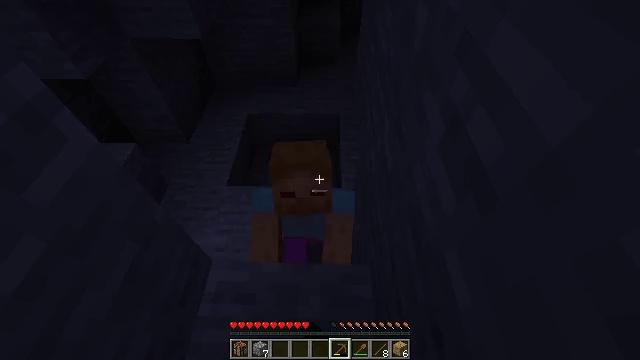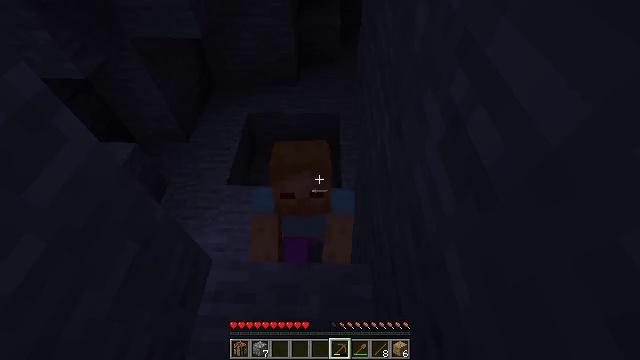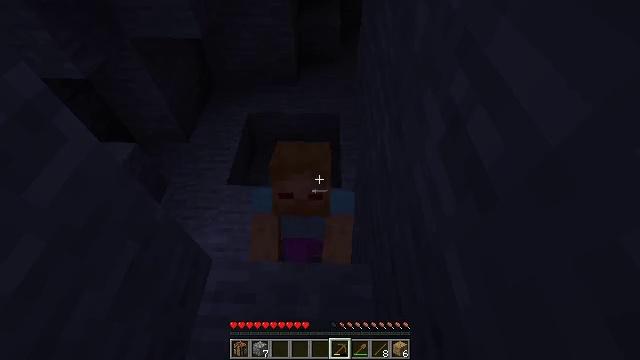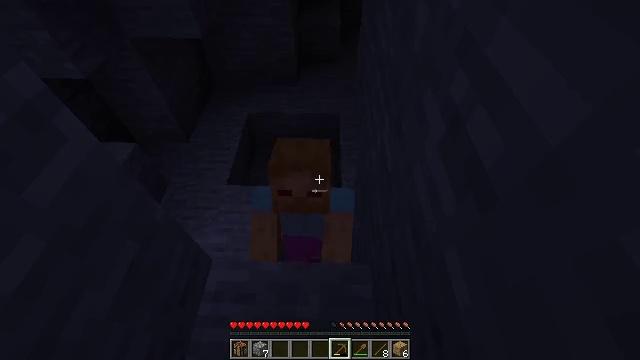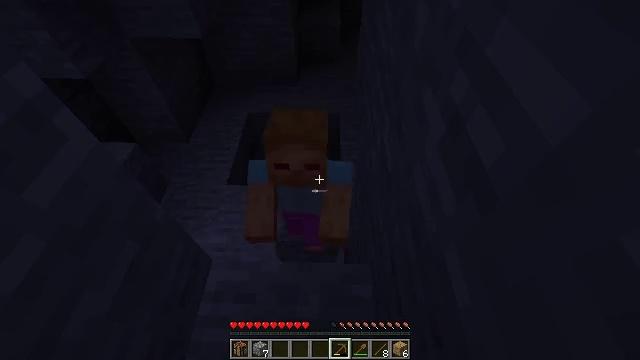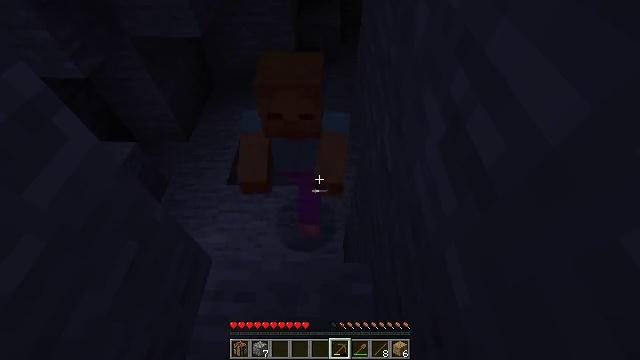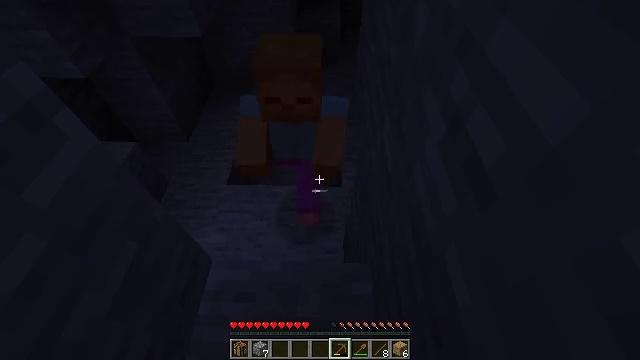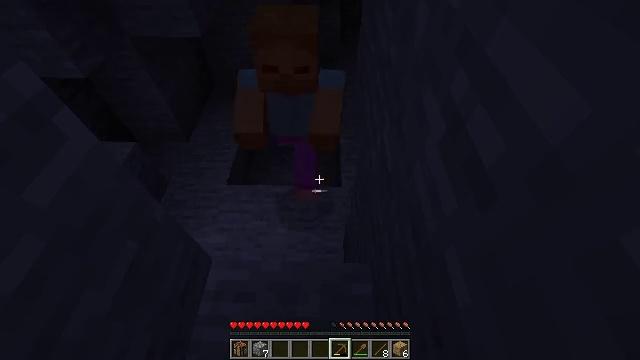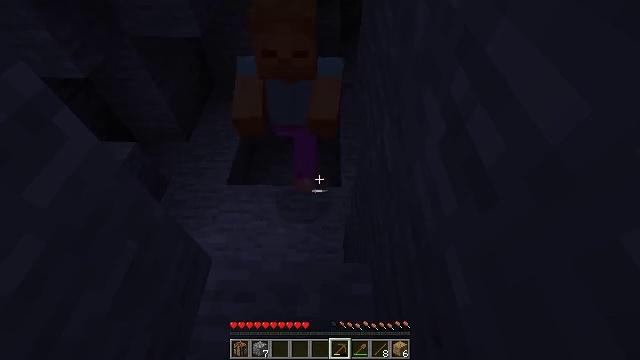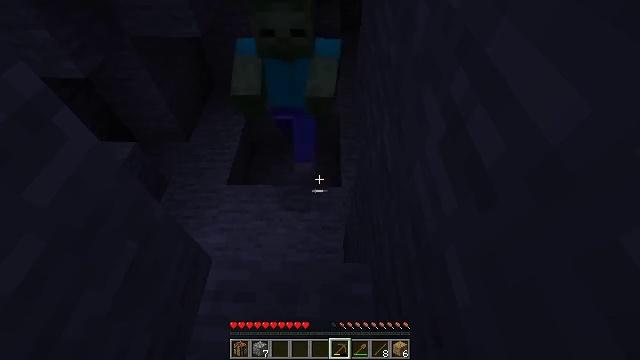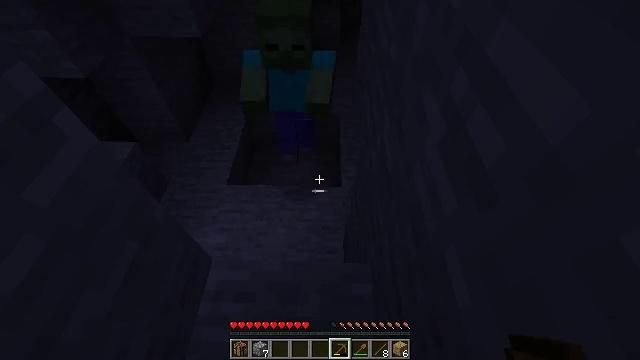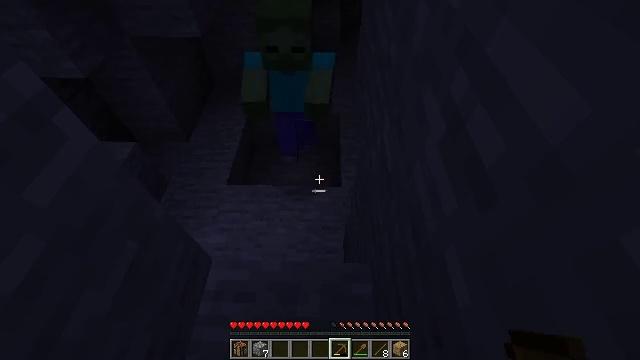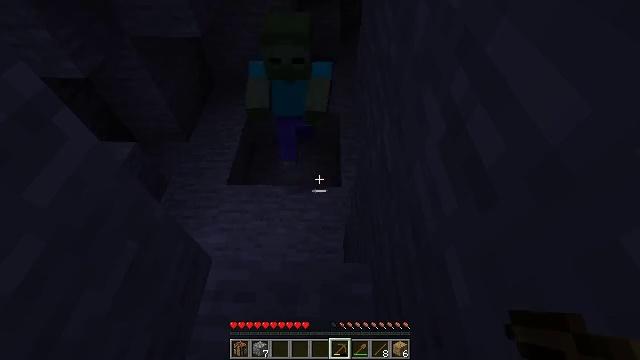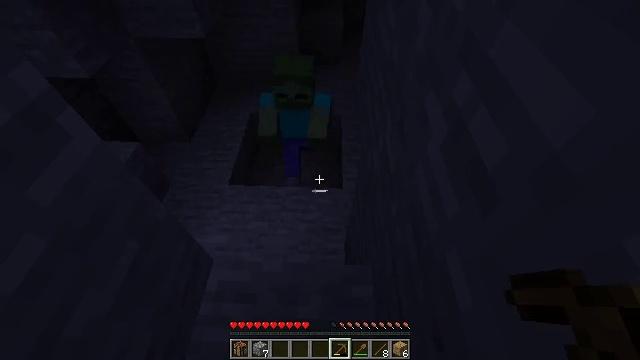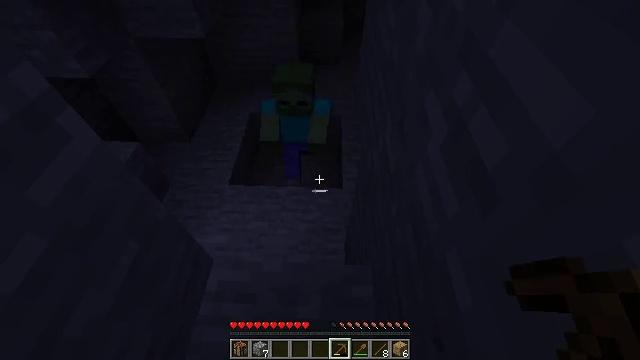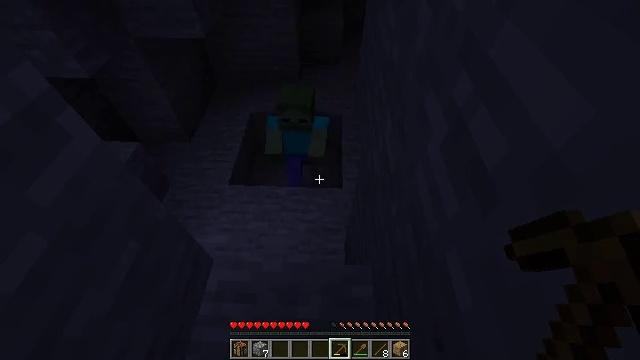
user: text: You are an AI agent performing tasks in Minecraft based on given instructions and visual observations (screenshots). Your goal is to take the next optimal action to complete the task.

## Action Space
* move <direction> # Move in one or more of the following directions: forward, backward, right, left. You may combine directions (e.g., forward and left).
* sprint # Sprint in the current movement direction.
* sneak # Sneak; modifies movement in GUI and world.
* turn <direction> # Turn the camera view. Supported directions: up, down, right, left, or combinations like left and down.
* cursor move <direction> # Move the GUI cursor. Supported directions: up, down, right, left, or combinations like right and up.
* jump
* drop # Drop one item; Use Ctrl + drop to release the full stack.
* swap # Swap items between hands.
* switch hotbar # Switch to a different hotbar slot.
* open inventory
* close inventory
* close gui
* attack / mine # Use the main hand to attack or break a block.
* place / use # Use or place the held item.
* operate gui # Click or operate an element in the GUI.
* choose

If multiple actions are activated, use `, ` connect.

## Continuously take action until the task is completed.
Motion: motion action
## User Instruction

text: Kill mobs.
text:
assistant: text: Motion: attack / mine
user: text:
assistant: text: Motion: attack / mine
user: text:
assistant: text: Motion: attack / mine
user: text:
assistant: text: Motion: attack / mine
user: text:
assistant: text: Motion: attack / mine
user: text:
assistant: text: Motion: attack / mine
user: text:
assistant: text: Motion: no_op
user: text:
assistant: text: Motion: no_op
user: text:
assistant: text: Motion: no_op
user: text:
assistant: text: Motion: no_op
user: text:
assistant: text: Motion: no_op
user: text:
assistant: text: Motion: no_op
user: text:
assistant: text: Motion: no_op
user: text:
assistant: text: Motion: no_op
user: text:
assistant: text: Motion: no_op
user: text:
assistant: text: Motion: no_op
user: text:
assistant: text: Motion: no_op
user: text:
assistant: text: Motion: no_op
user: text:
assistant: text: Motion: no_op
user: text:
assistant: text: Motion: no_op
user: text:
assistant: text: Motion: no_op
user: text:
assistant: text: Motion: no_op
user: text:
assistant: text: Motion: no_op
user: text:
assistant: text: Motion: no_op
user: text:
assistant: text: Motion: turn left and up
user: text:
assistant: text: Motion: turn left and up
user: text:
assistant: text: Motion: turn up
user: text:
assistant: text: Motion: no_op
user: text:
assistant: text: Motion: no_op
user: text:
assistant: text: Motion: attack / mine